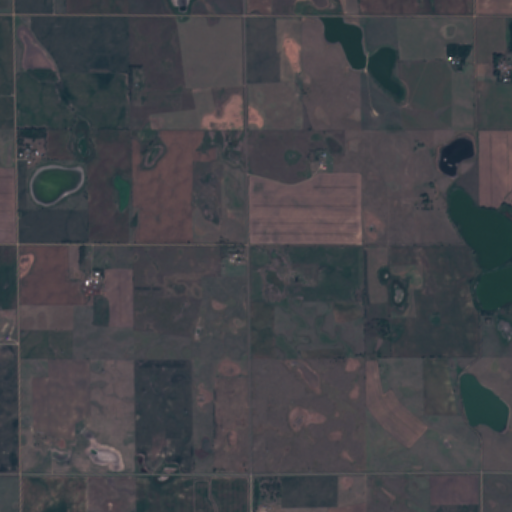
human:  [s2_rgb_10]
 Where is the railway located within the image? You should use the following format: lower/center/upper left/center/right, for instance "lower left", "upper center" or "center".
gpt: The railway is located in the left of the image.
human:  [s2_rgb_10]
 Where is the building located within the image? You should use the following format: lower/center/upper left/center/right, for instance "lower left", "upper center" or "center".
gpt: There is no building in the image.